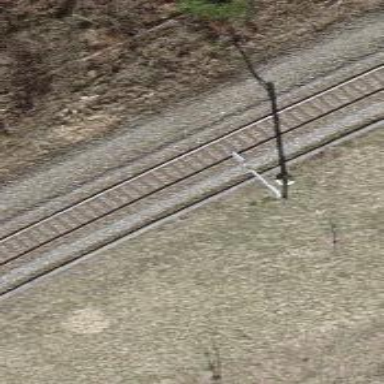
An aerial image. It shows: Catenary mast for power lines.